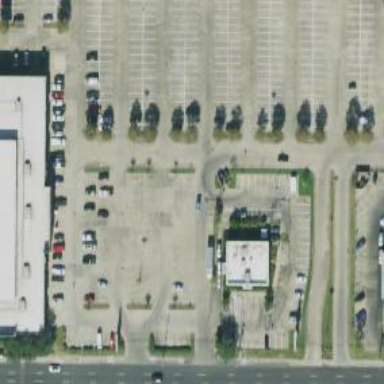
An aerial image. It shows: Parking space is available.